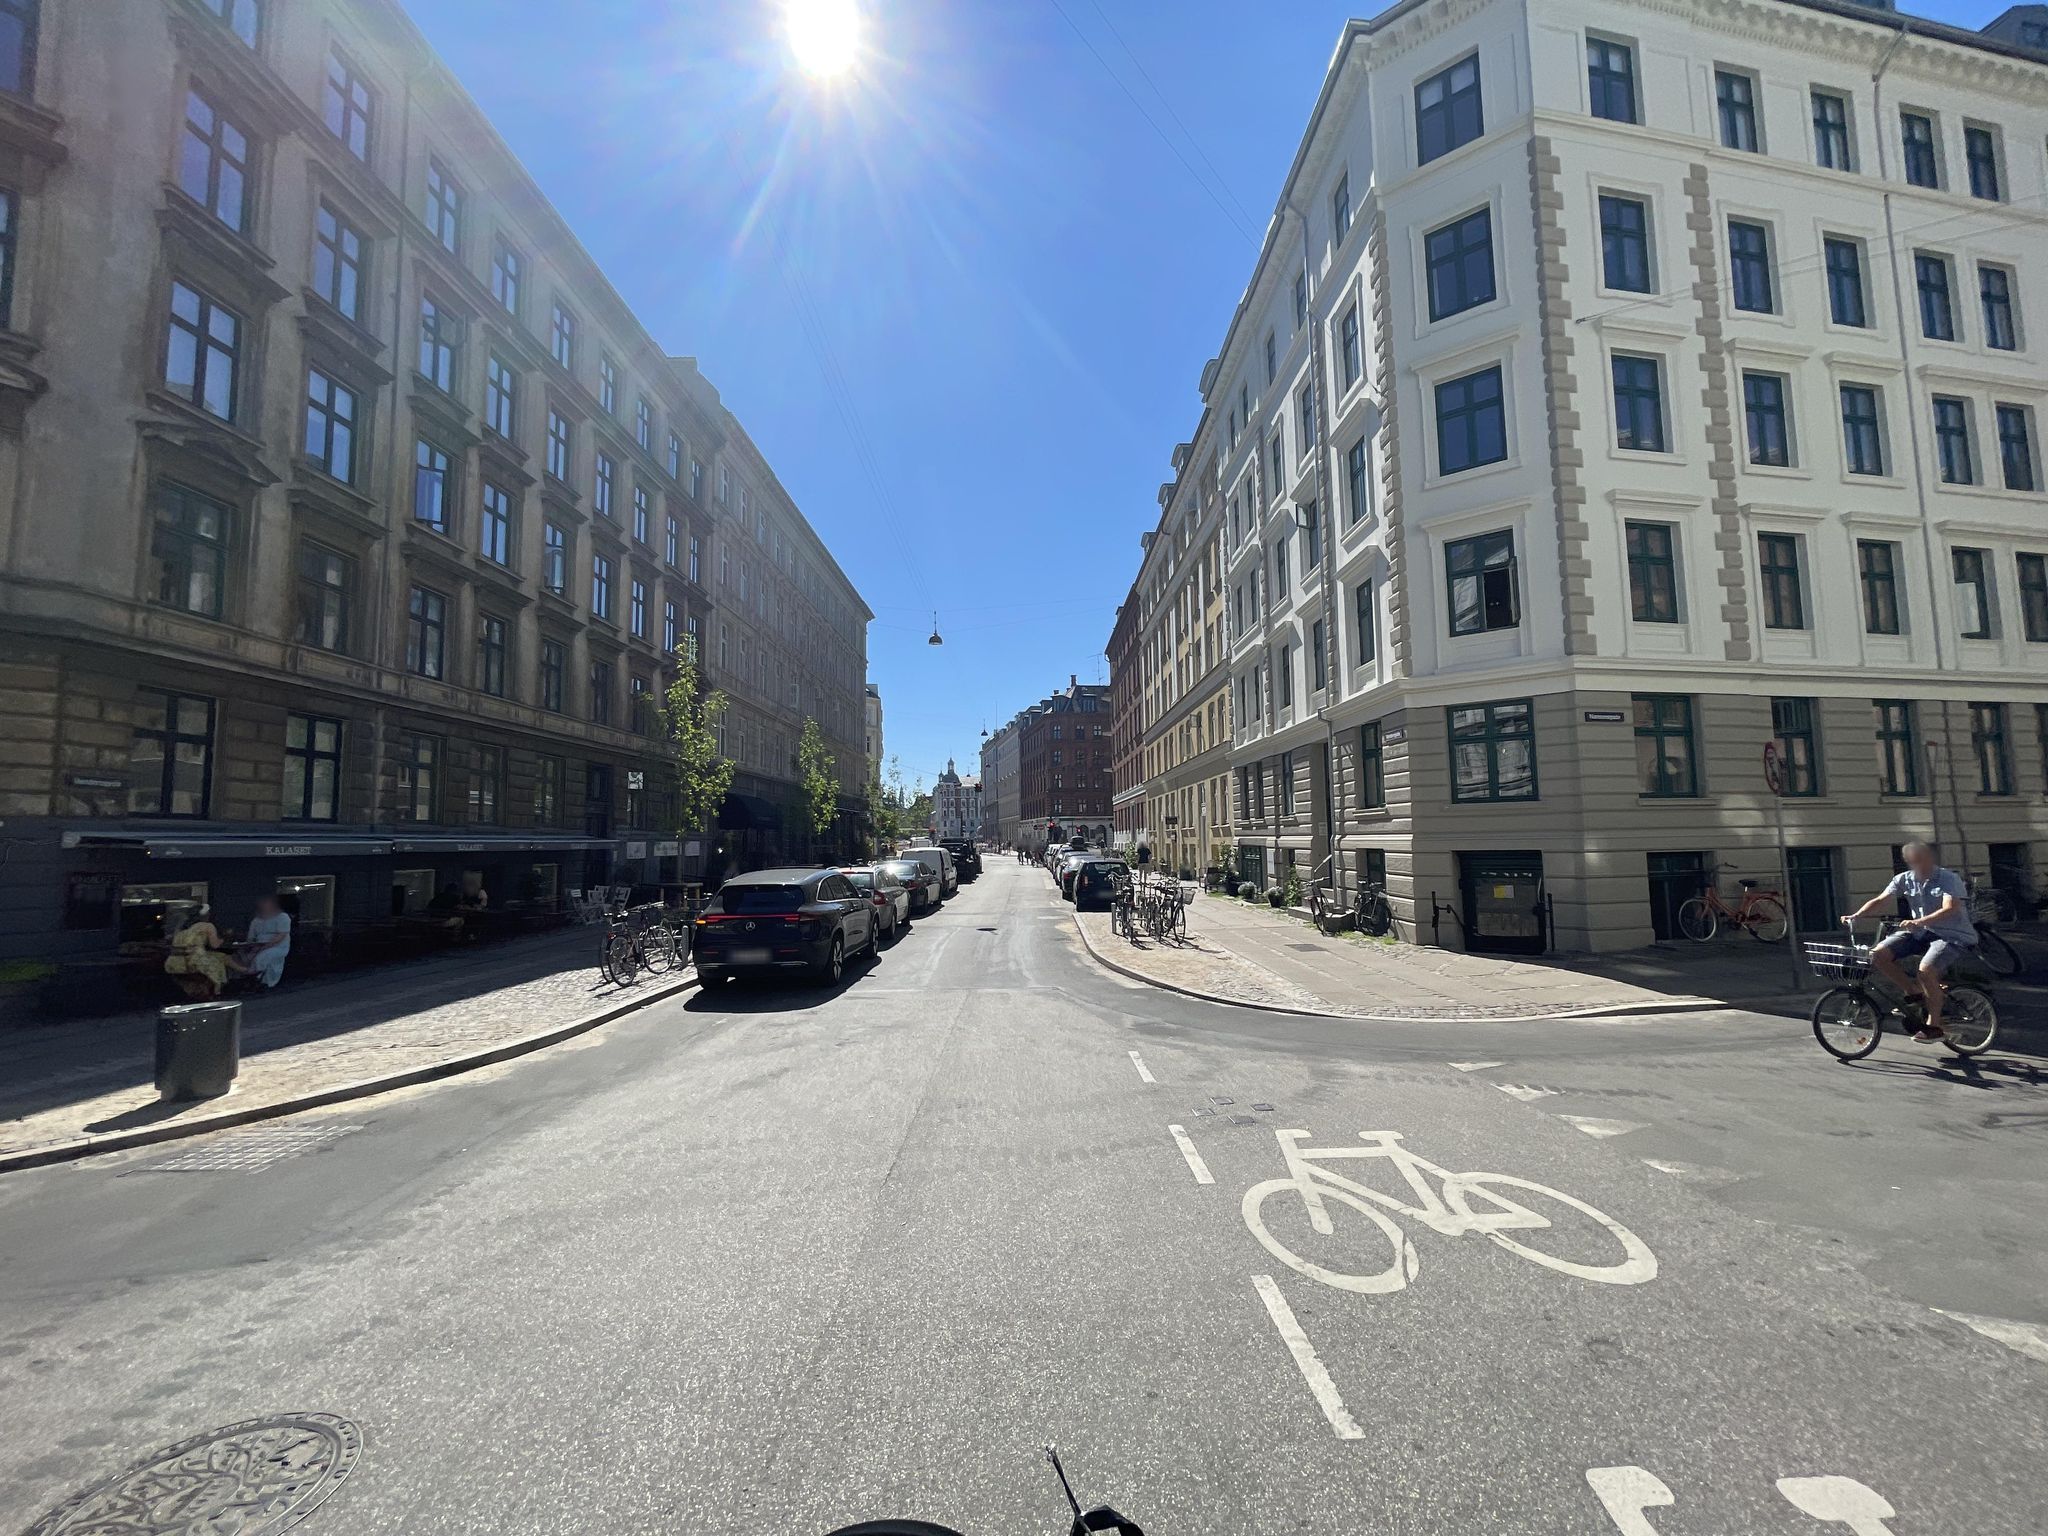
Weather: clear
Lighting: day
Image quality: good
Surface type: cycling surface
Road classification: tertiary
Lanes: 2
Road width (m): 5.5
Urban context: urban centre
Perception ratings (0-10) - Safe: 3.45, Lively: 9.15, Beautiful: 7.09, Boring: 6.01, Depressing: 2.2, Wealthy: 6.23